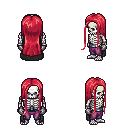
a pixel art fantasy rpg character, male body template, skeleton, black cape, magenta pants, ruby red extra-long hairstyle, metal gloves, four views (front, back, left, right), 2x2 character sprite sheet, small pixel art, hard edges, no anti-aliasing